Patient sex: M
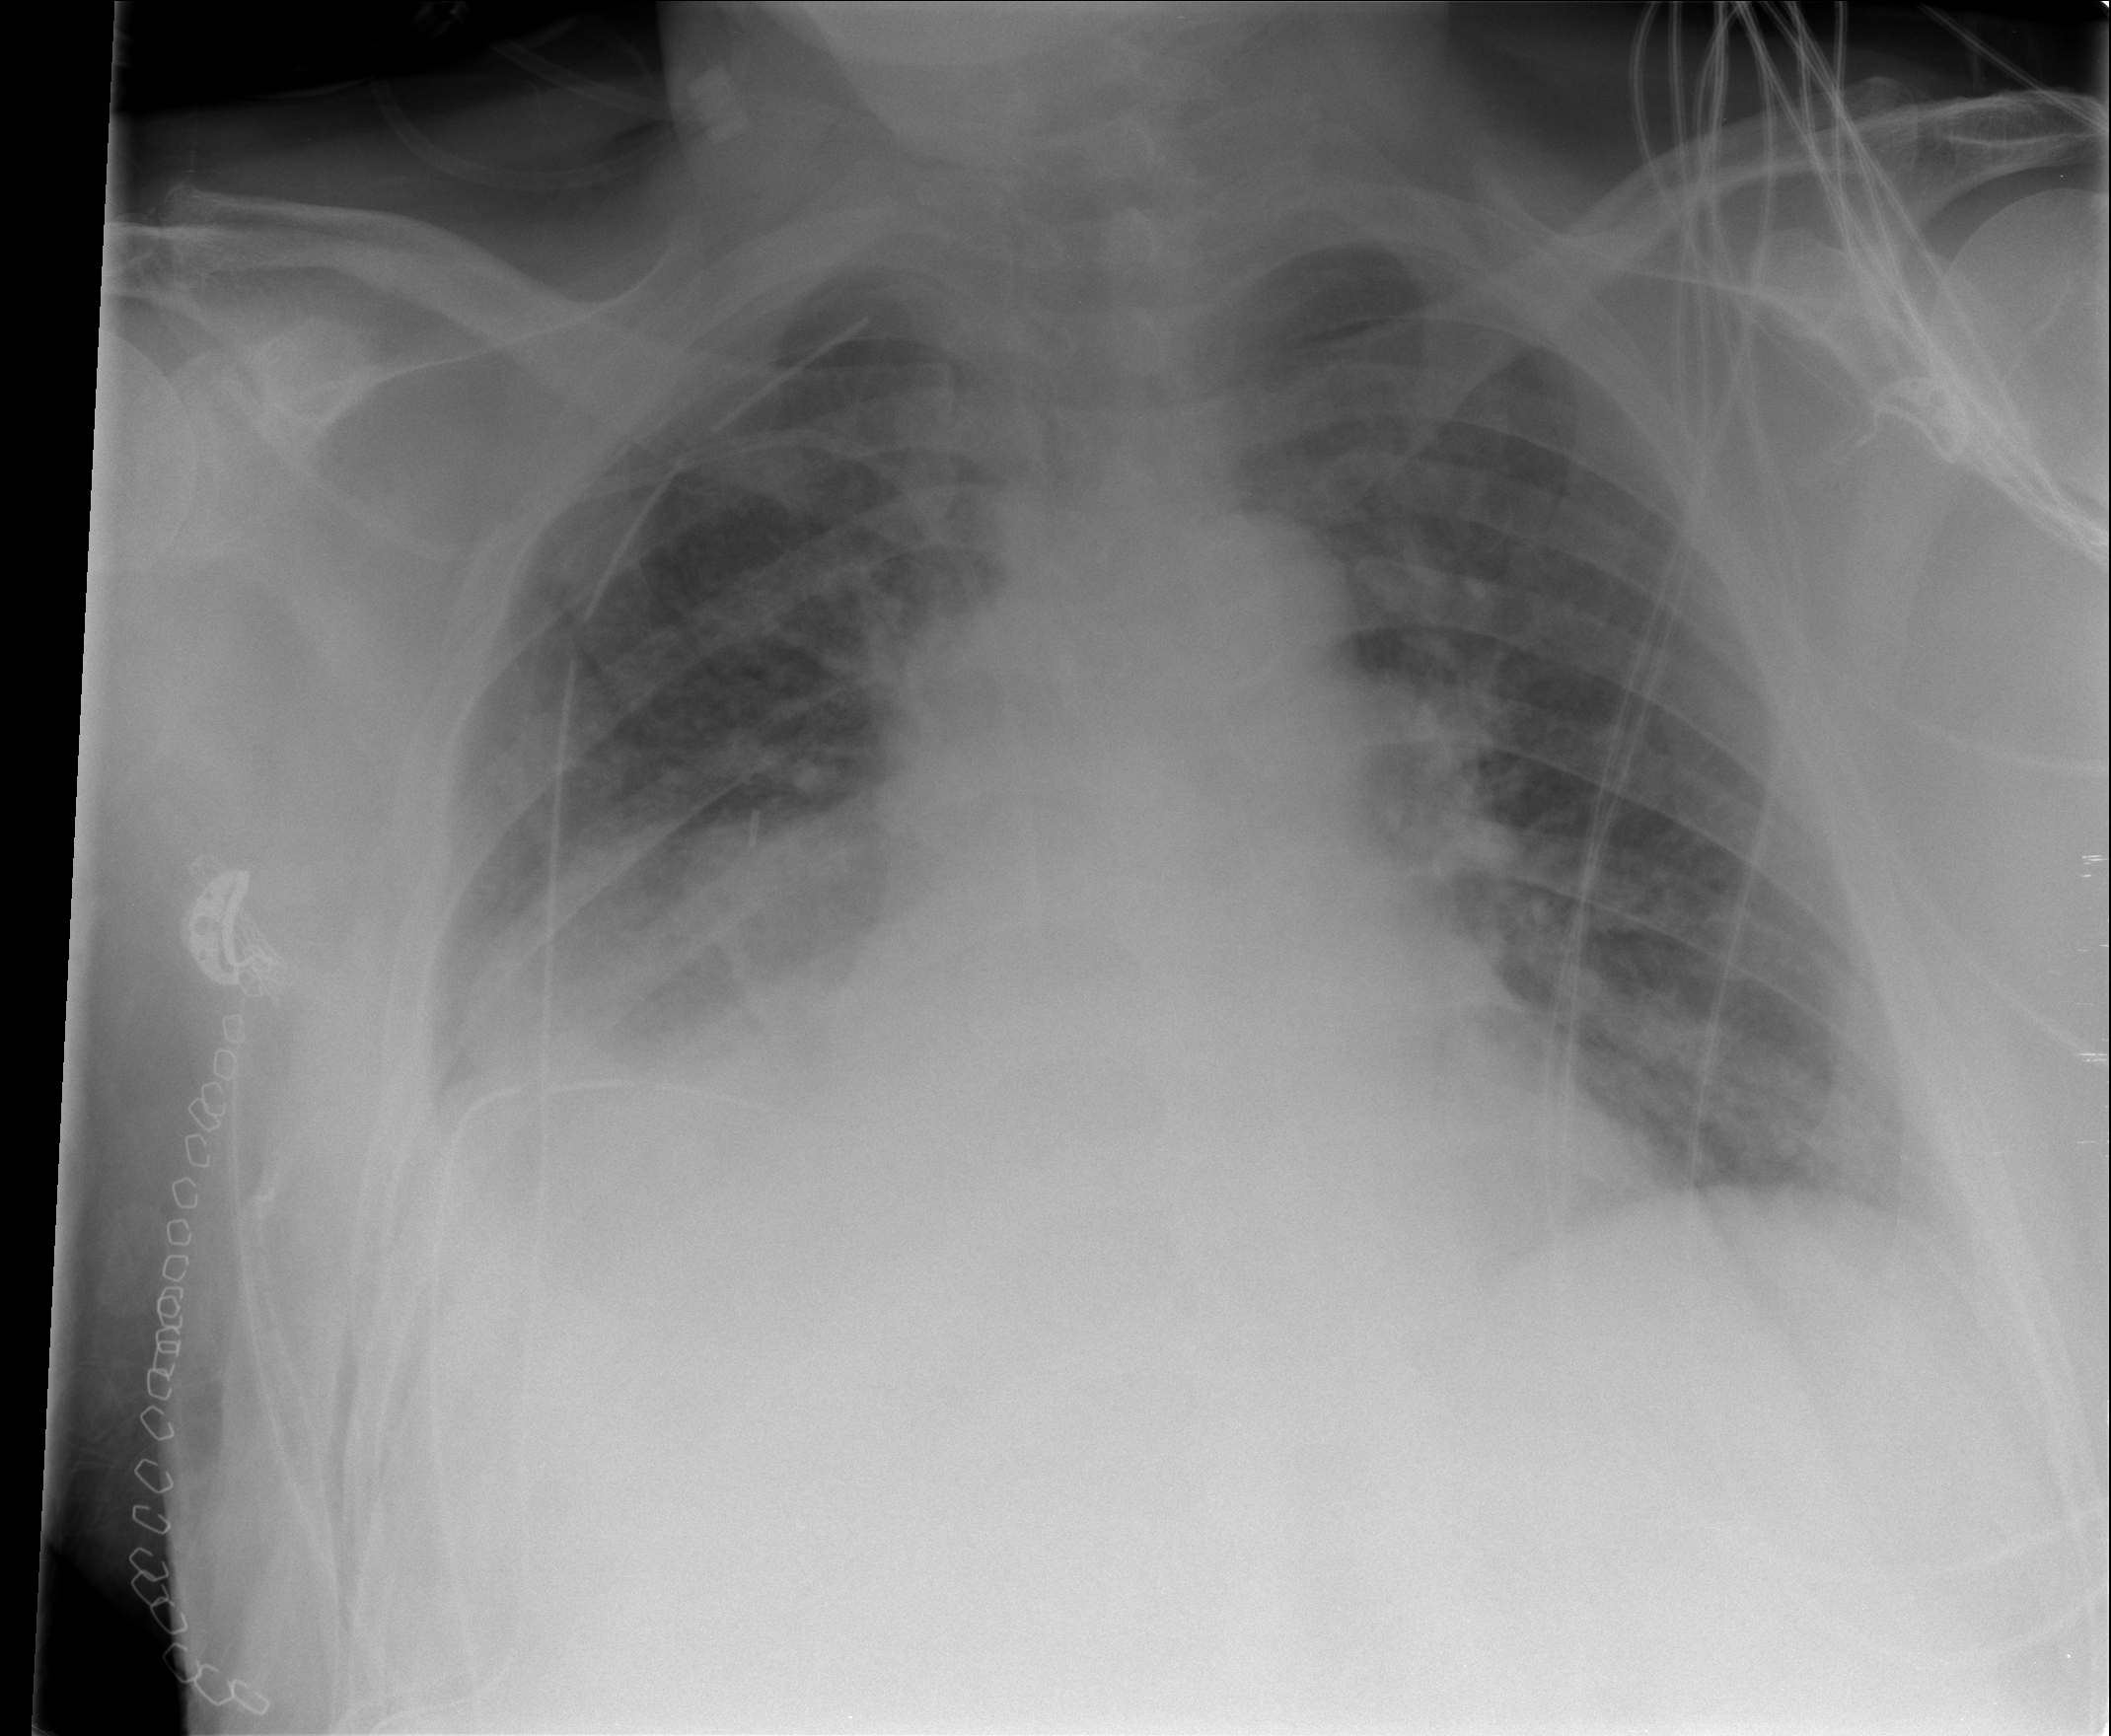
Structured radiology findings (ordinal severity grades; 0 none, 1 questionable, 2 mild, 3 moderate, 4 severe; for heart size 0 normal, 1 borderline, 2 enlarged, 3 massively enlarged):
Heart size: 1
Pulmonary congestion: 2
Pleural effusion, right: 3
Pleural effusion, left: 1
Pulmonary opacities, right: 0
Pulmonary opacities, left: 0
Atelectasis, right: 2
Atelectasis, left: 2